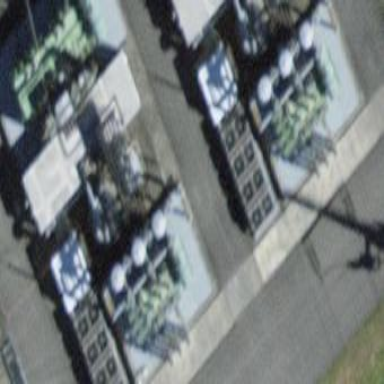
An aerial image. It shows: Electricity generator.